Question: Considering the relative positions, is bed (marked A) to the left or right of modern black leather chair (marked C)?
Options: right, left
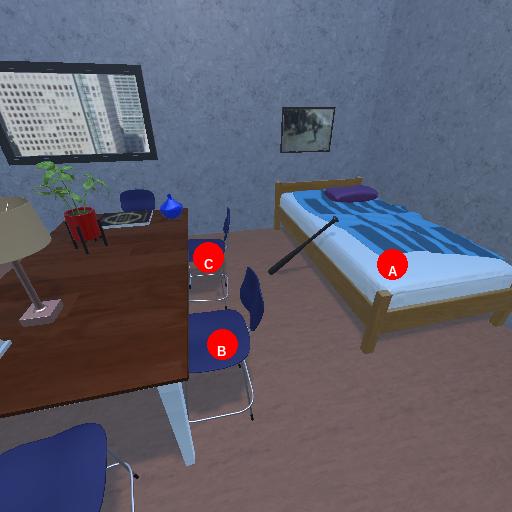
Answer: right